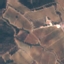
Label: PermanentCrop